The plot shows how the frequency content of a bearing vibration signal evolves over time (STFT spectrogram). What is the most likely bearing condition (normal, inner_race, outer_race, ball)?
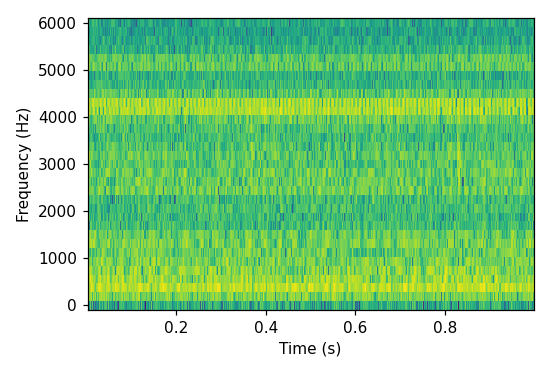
Answer: normal